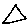
Label: triangle